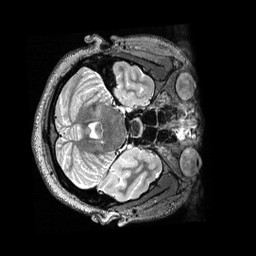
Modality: T2w
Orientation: axial
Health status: healthy
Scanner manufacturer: siemens
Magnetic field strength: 3 T
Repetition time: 3.2 s
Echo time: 0.565 s